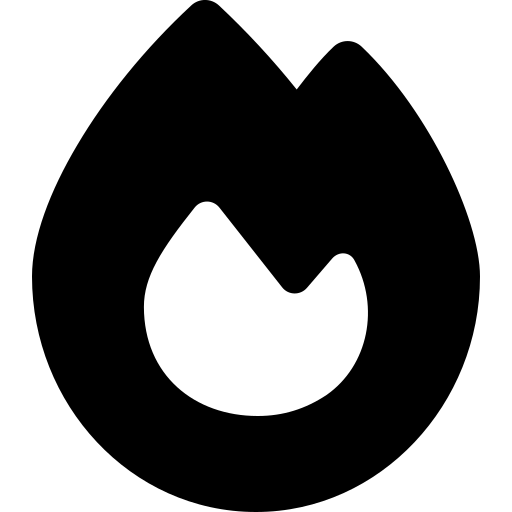
Tags: icon, FontAwesome, fa-icon, solid, fire